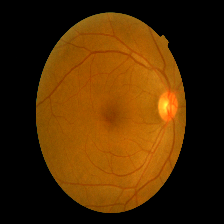
Diabetic retinopathy grade: Mild